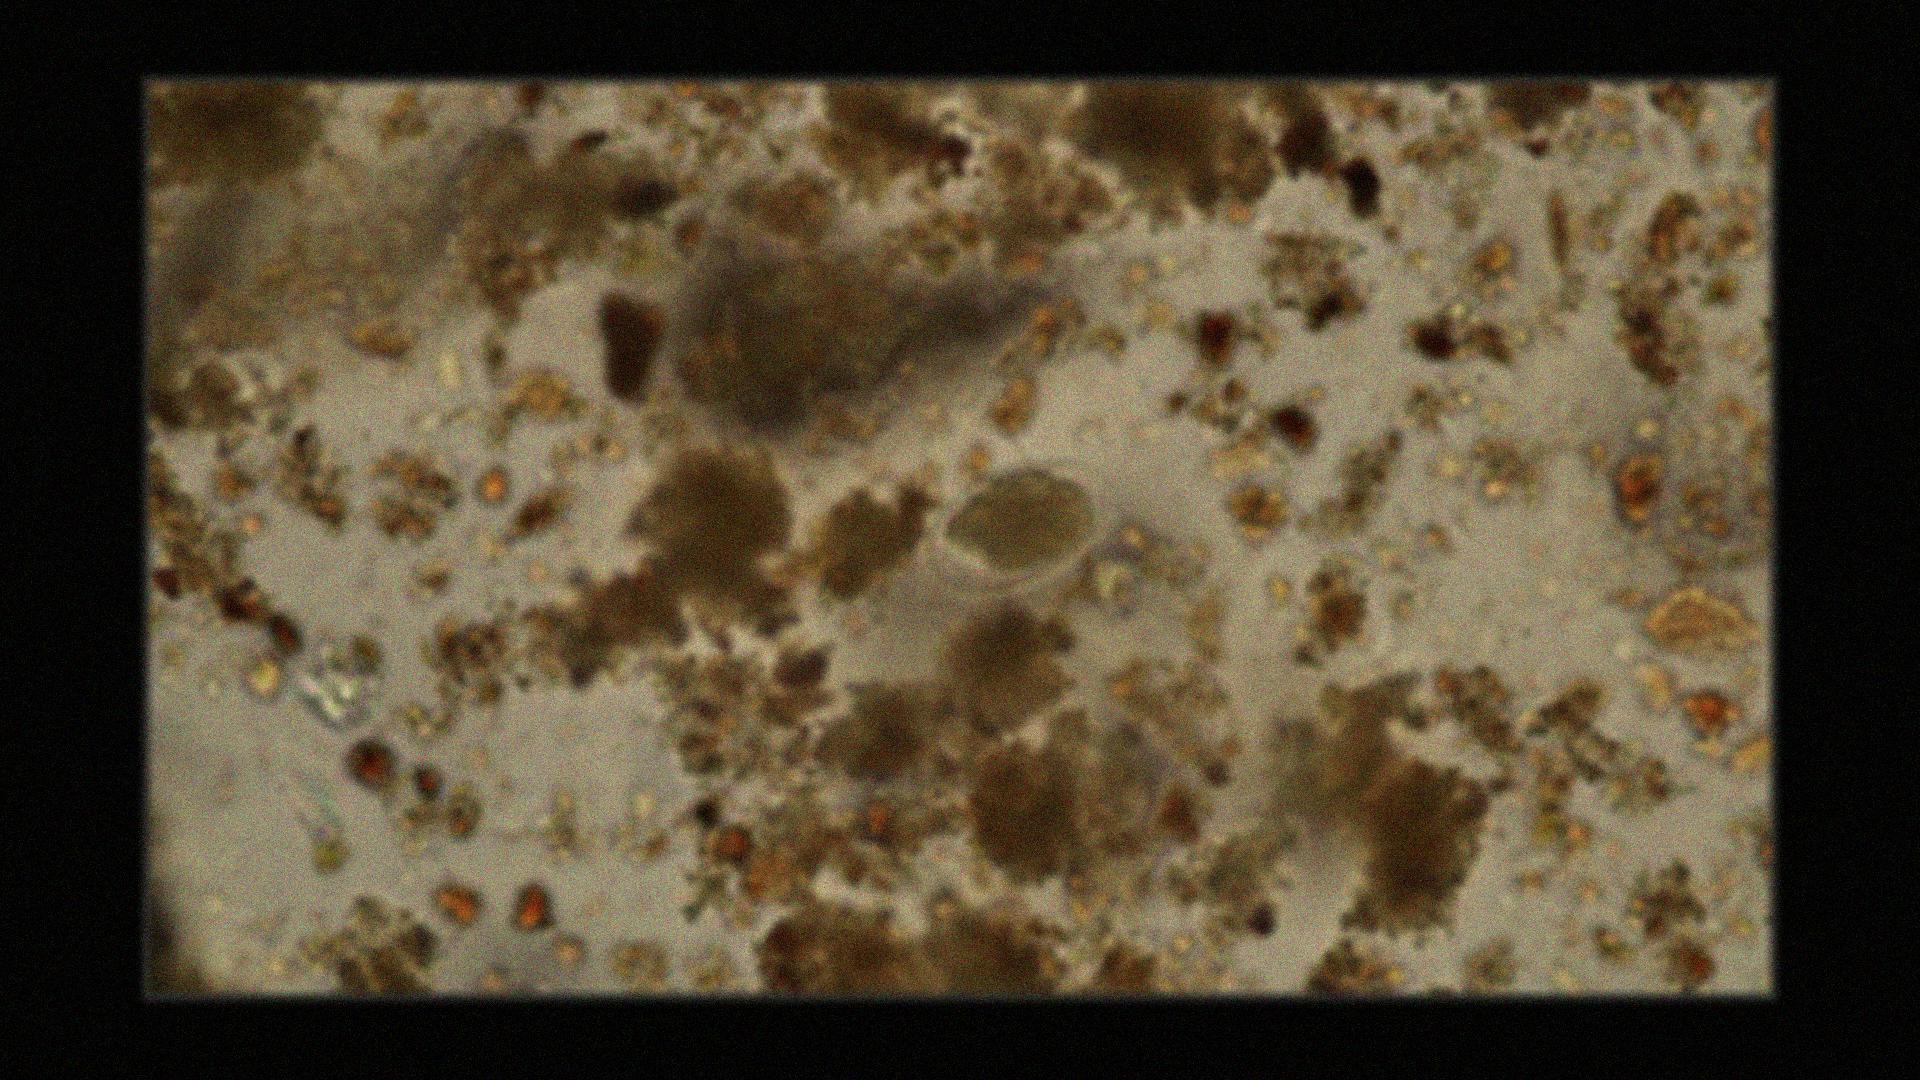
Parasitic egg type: Hookworm egg